Aerial crown-view tile of a tropical tree (Barro Colorado Island, Panama), acquired 20240716:
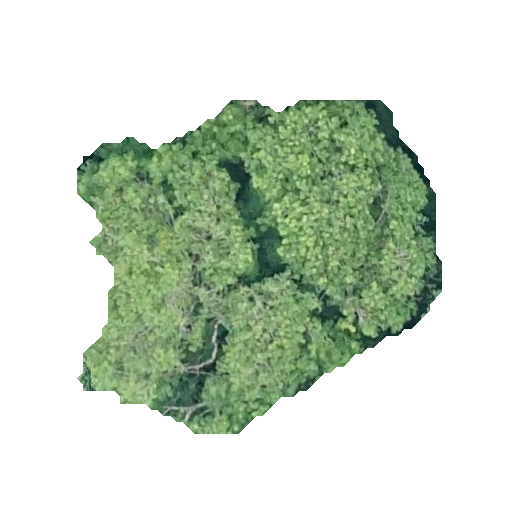
Species: Handroanthus guayacan
GBIF accepted scientific name: Handroanthus guayacan
Crown area: 140.242 m²